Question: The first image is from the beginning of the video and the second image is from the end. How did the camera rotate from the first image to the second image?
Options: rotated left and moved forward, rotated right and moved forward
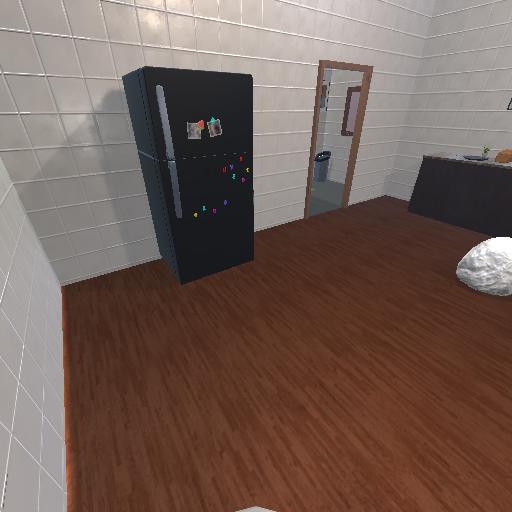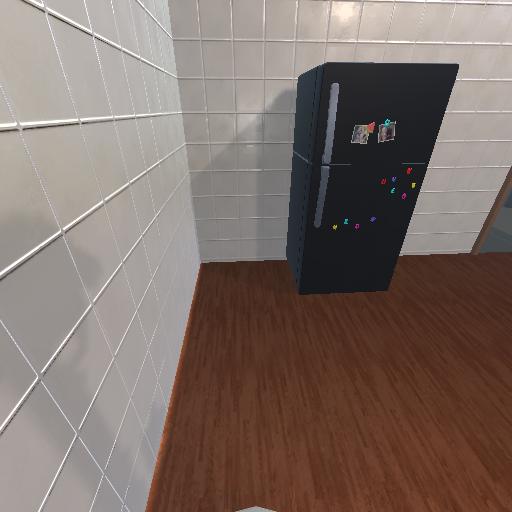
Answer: rotated left and moved forward